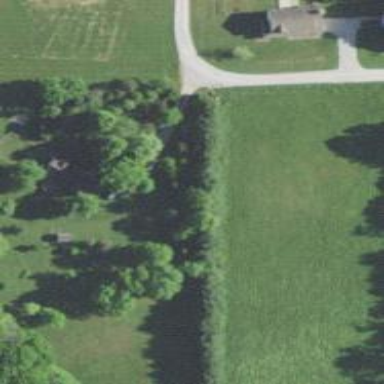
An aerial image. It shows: Driveway leading to service road.